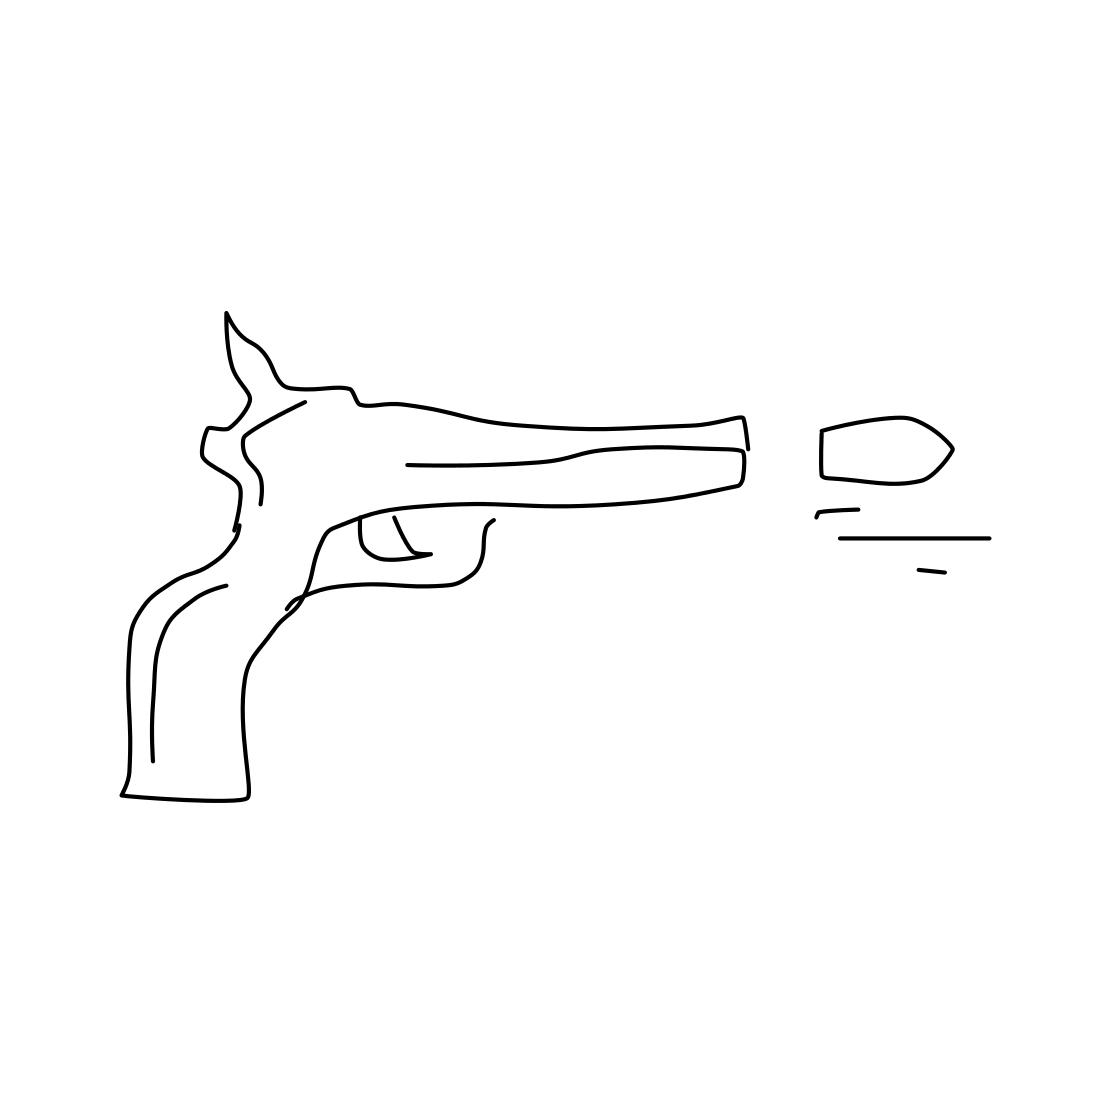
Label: rifle